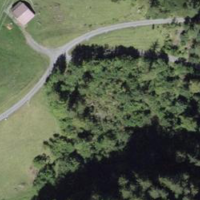
EUNIS habitat code: 23
Species observed at this site:
Sedum album
Hippocrepis comosa